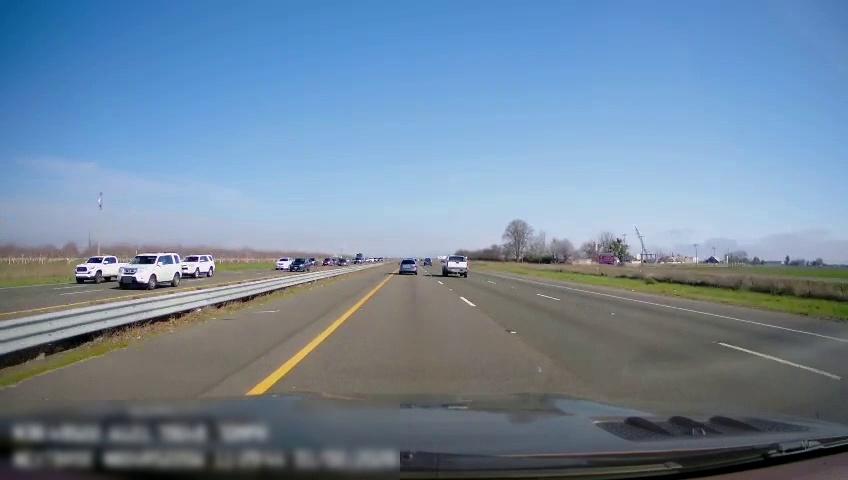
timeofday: Day
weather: Sunny
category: Drivable Space
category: Drivable Space
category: Vehicles | Truck
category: Vehicles | SUV
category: Vehicles | SUV
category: Vehicles | SUV
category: Vehicles | SUV
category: Vehicles | SUV
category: Vehicles | SUV
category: Vehicles | SUV
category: Vehicles | SUV
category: Vehicles | SUV
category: Vehicles | Truck
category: Lanes | Current Lane
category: Lanes | Current Lane
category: Lanes | Alternate Lane
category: Lanes | Alternate Lane
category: Lanes | Opposite Lane
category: Lanes | Opposite Lane
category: Lanes | Opposite Lane